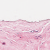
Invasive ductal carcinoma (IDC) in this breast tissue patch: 0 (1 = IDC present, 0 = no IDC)